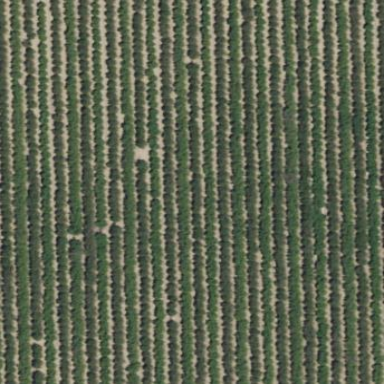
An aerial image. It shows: Orchard filled with almond trees.